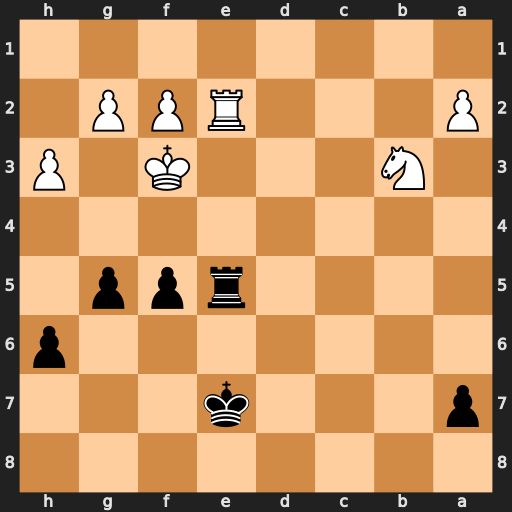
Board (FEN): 8/p3k3/7p/4rpp1/8/1N3K1P/P3RPP1/8
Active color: b
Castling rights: -
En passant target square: -
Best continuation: g4+ hxg4 fxg4+ Kxg4 Rxe2